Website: bh-photo
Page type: address-validator
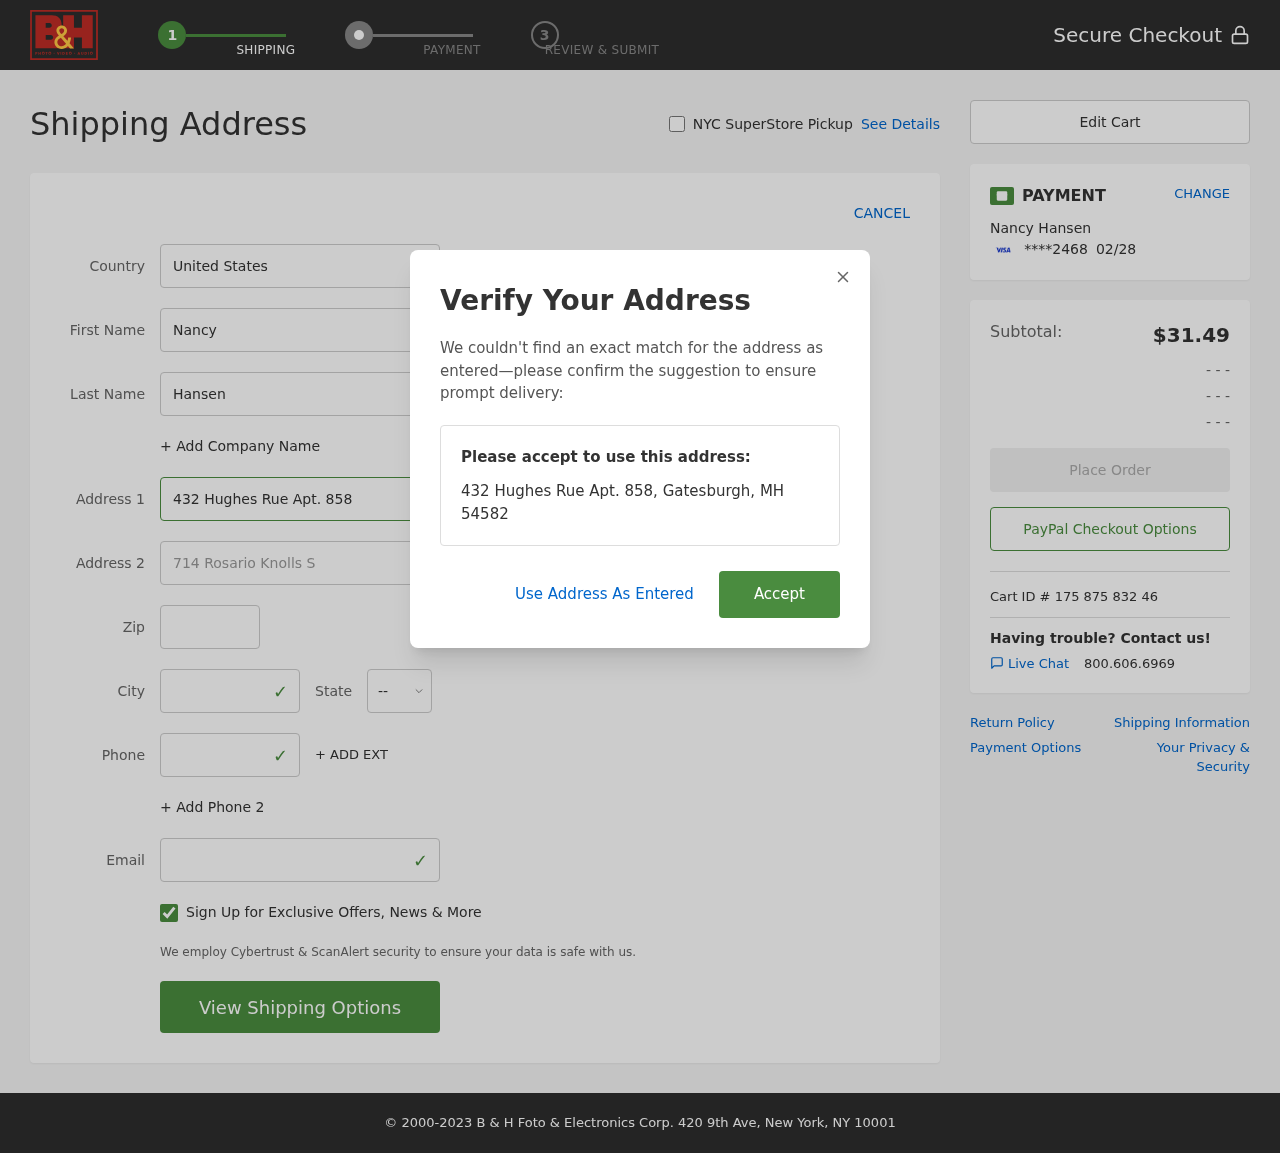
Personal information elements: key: PII_CARD_EXPIRY
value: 02/28
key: PII_CARD_LAST4
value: ****2468
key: PII_CITY
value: Gatesburgh
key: PII_COUNTRY
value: United States
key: PII_EMAIL
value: nhansen@hotmail.com
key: PII_FIRSTNAME
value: Nancy
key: PII_FULLNAME
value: Nancy Hansen
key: PII_LASTNAME
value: Hansen
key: PII_PHONE
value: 5705213396
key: PII_POSTCODE
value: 54582
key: PII_STATE_ABBR
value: MH
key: PII_STREET
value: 432 Hughes Rue Apt. 858
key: PII_STREET2
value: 714 Rosario Knolls Suite 317
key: PII_CITY_STATE_ZIP
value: Gatesburgh, MH 54582
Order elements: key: ORDER_SUBTOTAL
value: $31.49
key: ORDER_ID
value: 175 875 832 46